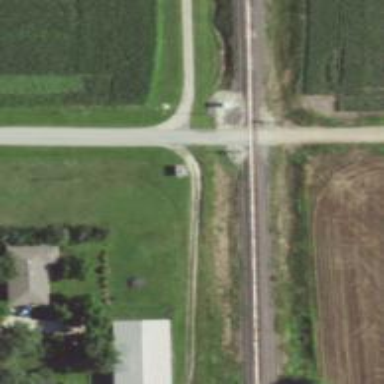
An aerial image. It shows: Railway level crossing.